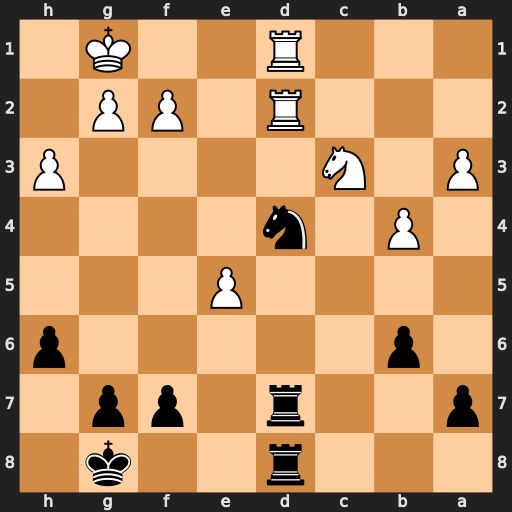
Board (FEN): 3r2k1/p2r1pp1/1p5p/4P3/1P1n4/P1N4P/3R1PP1/3R2K1
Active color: b
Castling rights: -
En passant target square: -
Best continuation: Nf3+ gxf3 Rxd2 Rxd2 Rxd2